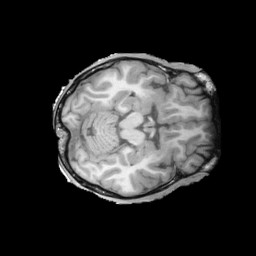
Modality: T1w
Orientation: axial
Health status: ill
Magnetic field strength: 3 T